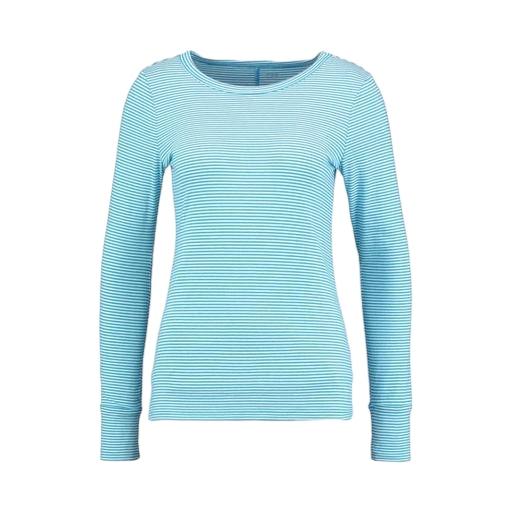
blue women's striped long-sleeve t-shirt, green women's striped long-sleeve t-shirt, blue long-sleeved striped top, white background